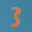
Label: 3